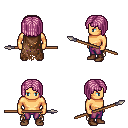
a pixel art fantasy rpg character, male body template, human, tanned skin, brown tattered cape, magenta pants, pink pageboy hairstyle, brown shoes, spear, four views (front, back, left, right), 2x2 character sprite sheet, small pixel art, hard edges, no anti-aliasing